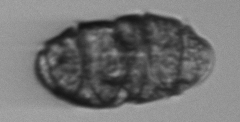
Label: Margalefidinium